You are looking at the short-time Fourier spectrogram of a rotating shaft's vibration signal. What is the most likely rotor condition (normal, misalignment, unbalance, looseness)?
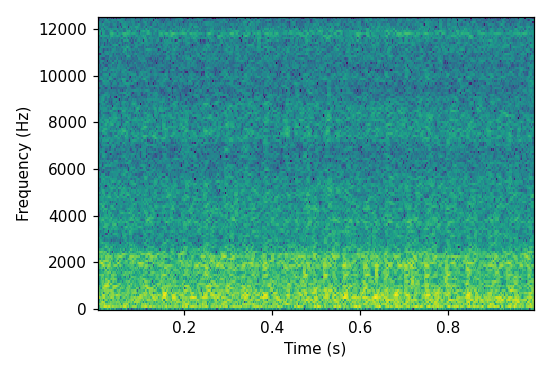
Answer: looseness